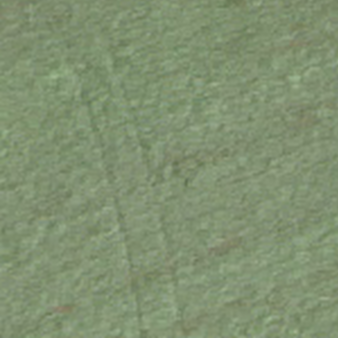
Label: other